Question: Count the number of objects in the diagram.
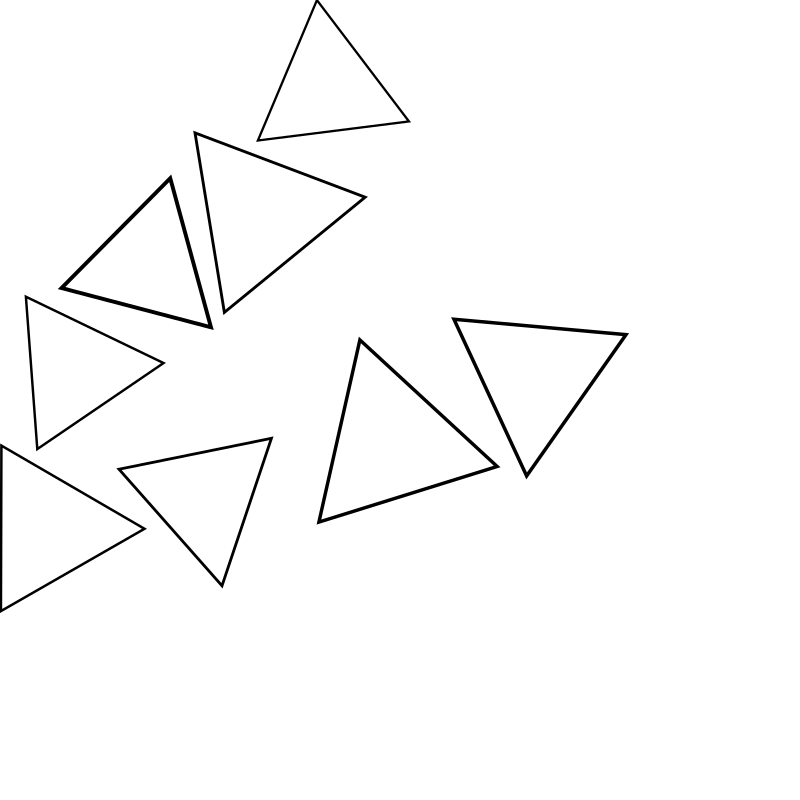
Answer: 8